Question: I have some key question in developing the server of a multiplayer game. I need the best concept then I will use that in both C# and PHP. Currently I want to make a game like this:

The button racket is mine and the upper is yours. I need to transfer the data every 40 milliseconds to refresh the screen. The first idea was that I write a web service that computes the current position of the objects and respond to the clients as JSON.
But the problem was the data on server. I couldn't share the session data across the clients. I thought to use DB but it was slow enough to not to use! Is it any way to share data between different clients of one web service?
And the second question: is it good to use web services? I thought of sockets but the thing is how much ports do we have on the server to answer to the clients requests? And if the web services are good to use, then how can I advance the time of the game in the server when any client is not requesting data and web service is down?
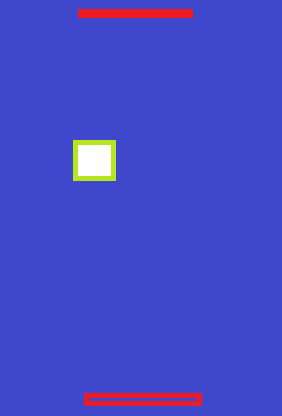
Answer: Sockets, in general are much faster than web services. You can use them in your implementation.
> I thought of sockets but the thing is how much ports do we have on the server to answer to the clients requests
They don't require a port for each connection. One port is required for the service and you can instantiate many socket objects between client and server.